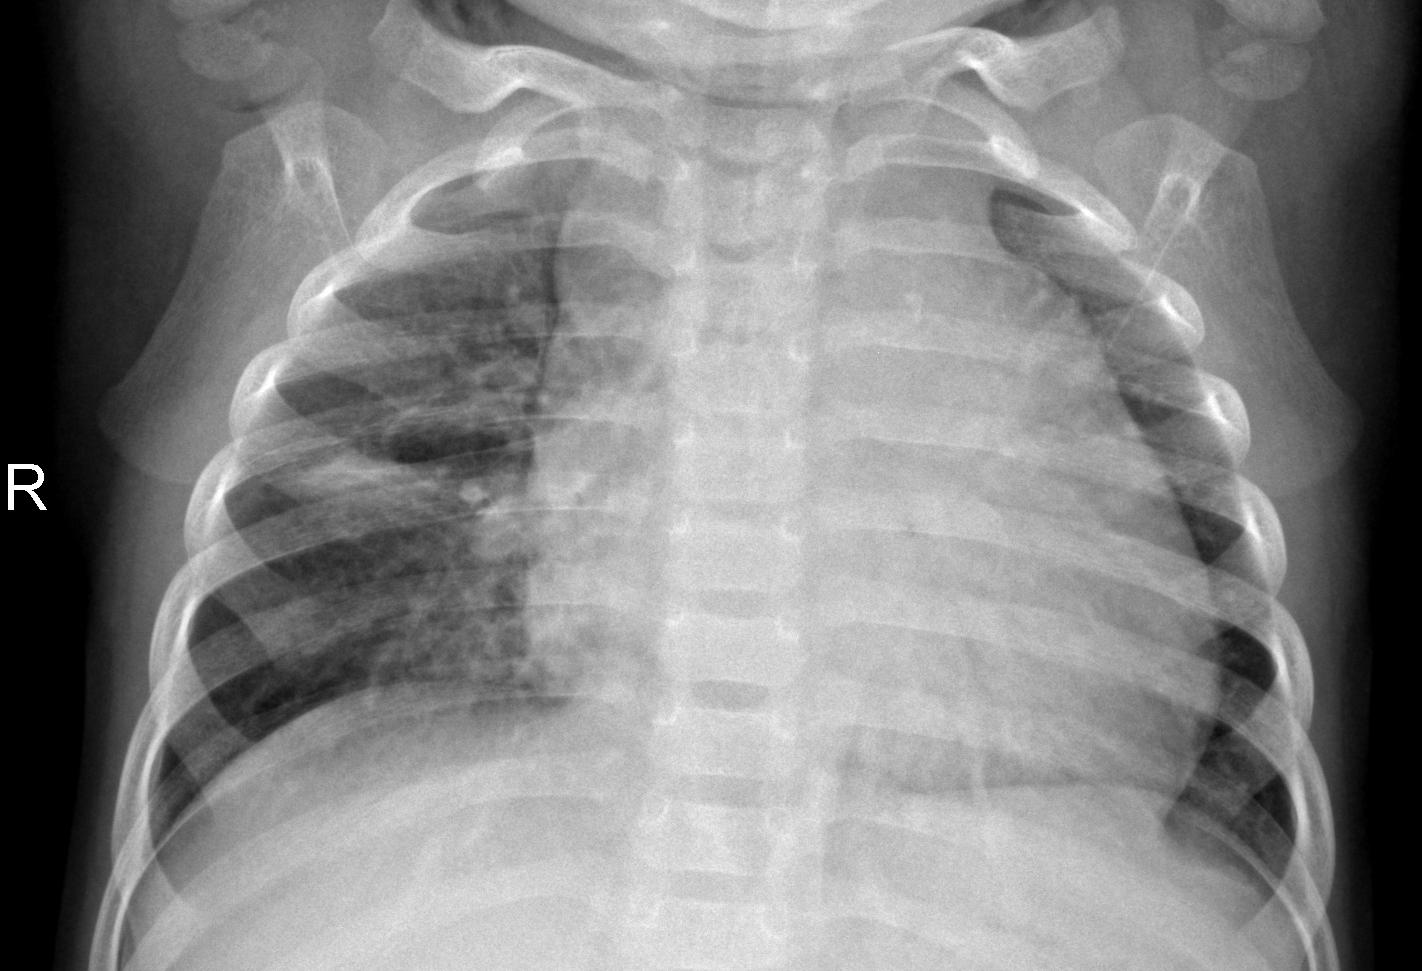
Diagnosis: PNEUMONIA